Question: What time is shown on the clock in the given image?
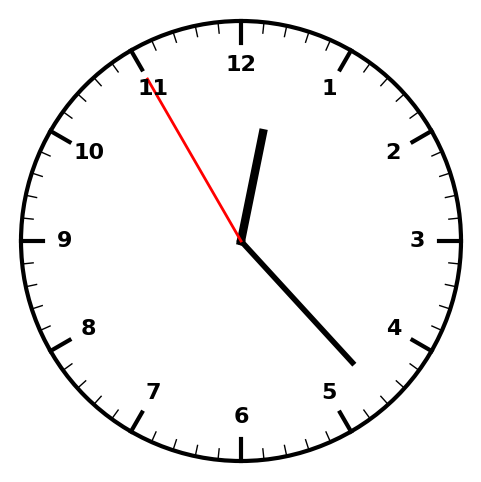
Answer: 12:22:55